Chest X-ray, PA view. Patient: 24 years old, sex M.
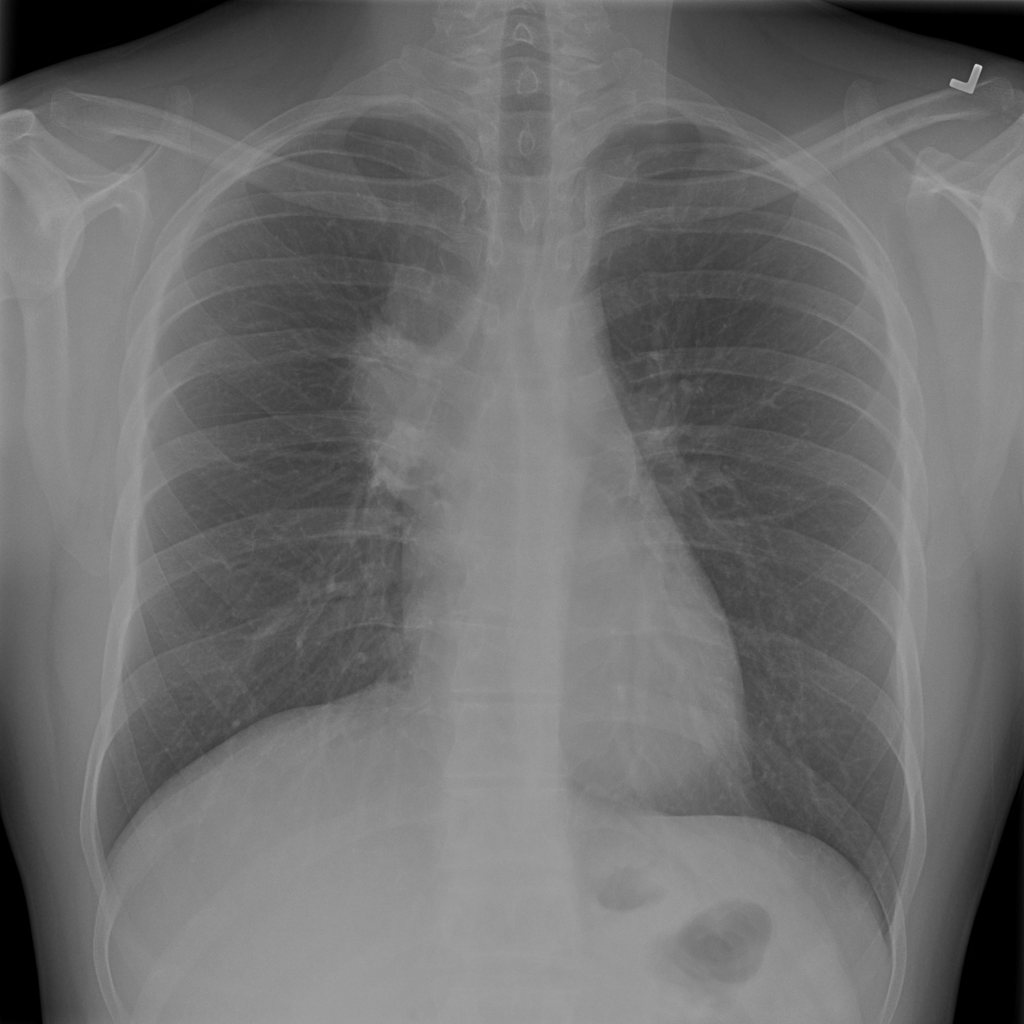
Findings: No Finding